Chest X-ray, AP view. Patient: 61 years old, sex F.
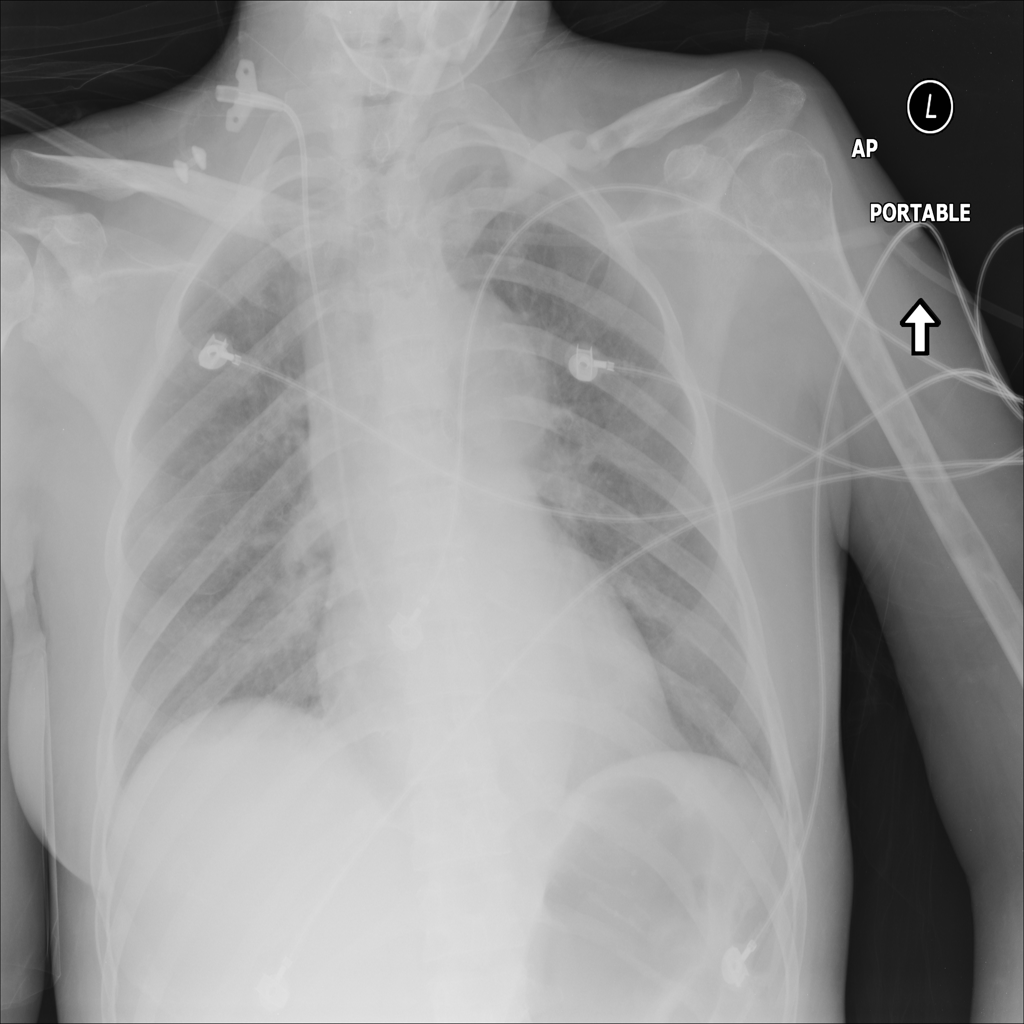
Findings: No Finding